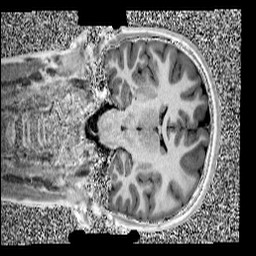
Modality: UNIT1
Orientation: coronal
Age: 12
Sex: female
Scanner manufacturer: siemens
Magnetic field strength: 3 T
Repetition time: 4 s
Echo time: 0.00299 s